Question: So this one has been a real pain in the a**.I'm writing a program that needs the Yahoo Finance article's URLs. To make it more simple, lets say I'm trying to get the URL of the following articles from Yahoo Finance.

At the beginning I tried using Xpath in order to get all the LI,a,ul,ol tags - All Failed. It gave me wrong URL's and not the article's one.
So i turned to Regex - I used the pattern from the Expresso library for URL's, just for the record, the pattern is as follow '(?<Protocol>\w+):\/\/(?<Domain>[\w@][\w.:@]+)\/?[\w\.?=%&=\-@/$,]*'.Failed as well...
Then, I used a simle CNTR+F to search for a single article's URL inside the main HTML source code, and WT*!It's not there?This is very peculiar - Doesn't the HTML source code suppose to contain all the page's data?.
-
I know it is a pretty hard question and not very focused one,but iv'e read at least 100000 questions on Stack Oveflow about this subject and found nothing to help me...so I would be happy for any kind of help. Thank's :)
Note-I'm using vb.net language and HtmlAgilityPack to retrieve the html code..The image is taken from <URL>
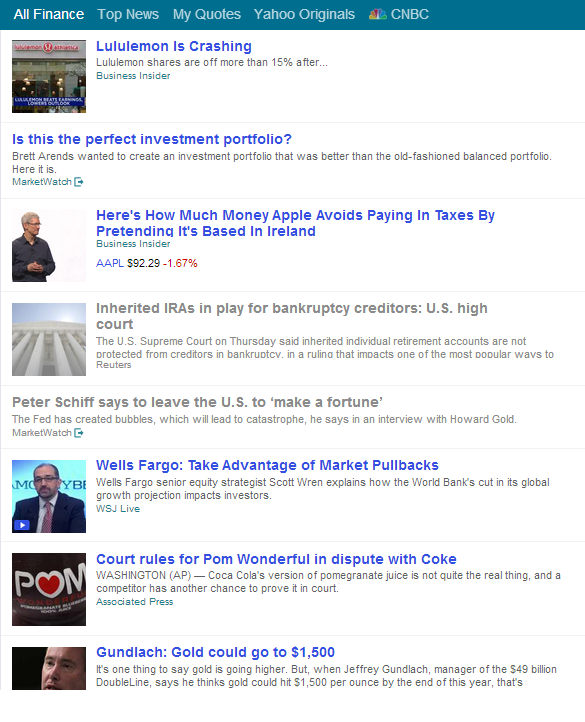
Answer: It's a very bad idea to try to scrape the portal like that. You should try to get that same data in another format, such as RSS, which is XML and you can easily extract data using XPath. , as most news portals, provides many options of data in RSS format. With a simple search about the topic in their pages, you should find some links.
Here is a page I found searching for Yahoo Finances in RSS:
<URL>
This is part of the XML file you will get from that link:
'''
<rss version="2.0">
<channel>
<title>Yahoo! Finance: Top Stories</title>
<link>http://biz.yahoo.com/top.html</link>
<description>Top Stories from Yahoo! Finance</description>
<language>en-us</language>
<lastBuildDate>Fri, 13 Jun 14 16:55:08 GMT</lastBuildDate>
...
<item>
<title>Oil's rise not just about Iraq turmoil</title>
<link>
http://us.rd.yahoo.com/finance/news/rss/story/SIG=15hovs6uo/*http%3A//us.rd.yahoo.com/finance/news/topfinstories/SIG=13e3917ka/*http%3A//finance.yahoo.com/blogs/daily-ticker/oil-s-hitting--130-a-barrel-by-2015--dan-dicker-141207816.html?l=1
</link>
<description>
Dan Dicker, author of "Oil's Endless Bid," tells The Daily Ticker why unrest in Iraq is just one reason oil prices are destined to keep rising.
</description>
<guid isPermaLink="false">yahoo_finance/102194239</guid>
<pubDate>Fri, 13 Jun 14 16:55:08 GMT</pubDate>
</item>
<item>
<title>Struggling retailers look like buyout bait</title>
<link>
http://us.rd.yahoo.com/finance/news/rss/story/SIG=15kinjdvj/*http%3A//us.rd.yahoo.com/finance/news/topfinstories/SIG=13h3m0qn0/*http%3A//finance.yahoo.com/blogs/breakout/struggling-mall-retailers-are-looking-like-buyout-bait-141750824.html?l=1
</link>
<description>
One subset of retailers has been so spurned by investors that they are stuffed with idle cash and appear cheap enough for some opportunistic and risk-embracing buyout firms to begin taking a look.
</description>
<guid isPermaLink="false">yahoo_finance/<PHONE></guid>
<pubDate>Fri, 13 Jun 14 16:55:07 GMT</pubDate>
</item>
...
'''
To get all the titles, you can use:
'''
//item/title
'''
And you get this list:
'''
Oil's rise not just about Iraq turmoil
Struggling retailers look like buyout bait
U.S. government said to seek $10 billion from Citigroup
...
'''
You should also check this link: <URL> which has information for developers who wish to use RSS data.